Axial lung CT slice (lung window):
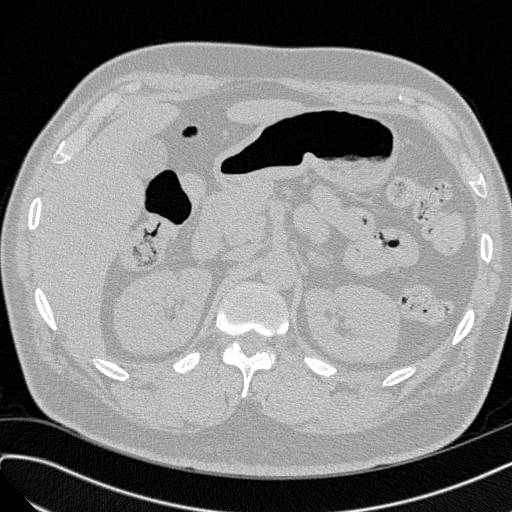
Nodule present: no